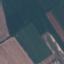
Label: AnnualCrop